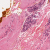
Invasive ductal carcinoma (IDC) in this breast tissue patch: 0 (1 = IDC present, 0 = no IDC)